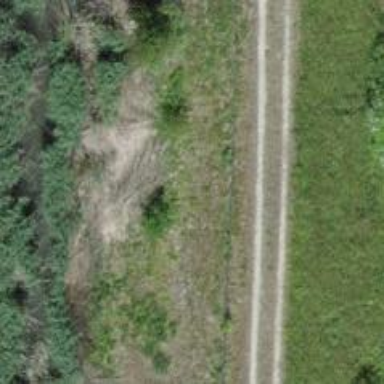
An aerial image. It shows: Grass track with Grade 4 tracktype.